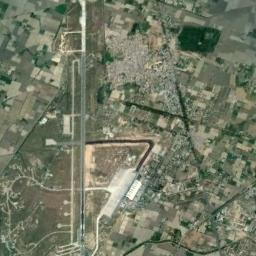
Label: airport